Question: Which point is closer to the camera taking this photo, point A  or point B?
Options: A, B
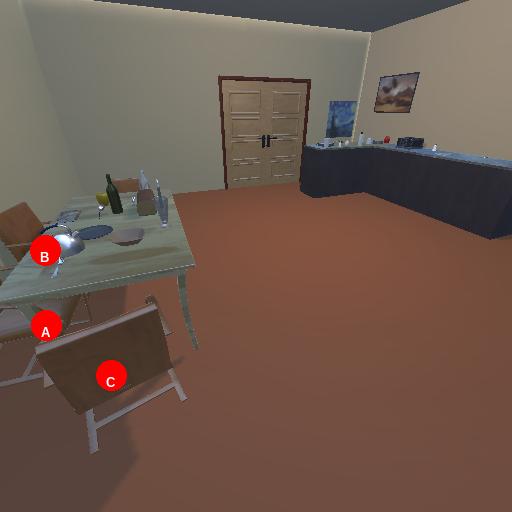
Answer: A